Question: in <URL>?

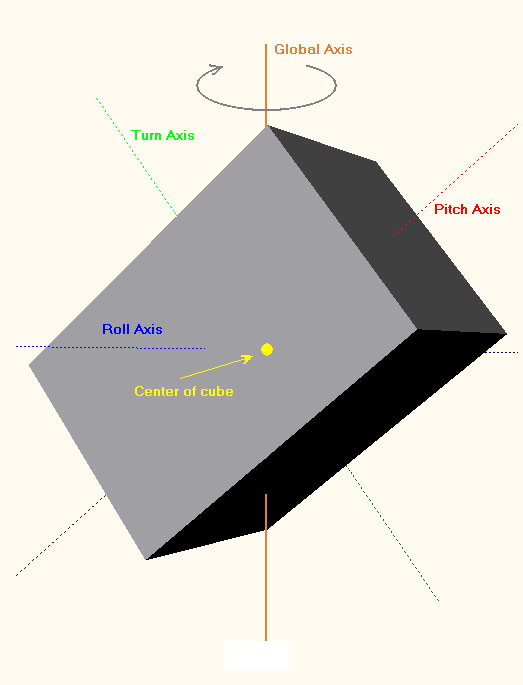
Answer: Maybe you could use "DummyCube" object as a parent. Then you can rotate first the cube inside dummy cube and then the DummyCube.